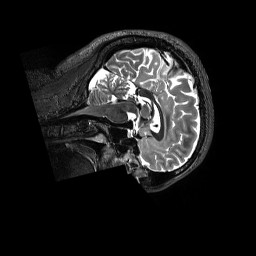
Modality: T2w
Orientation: sagittal
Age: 26
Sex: male
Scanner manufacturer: siemens
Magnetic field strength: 3 T
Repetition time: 3.2 s
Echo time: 0.728 s